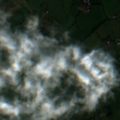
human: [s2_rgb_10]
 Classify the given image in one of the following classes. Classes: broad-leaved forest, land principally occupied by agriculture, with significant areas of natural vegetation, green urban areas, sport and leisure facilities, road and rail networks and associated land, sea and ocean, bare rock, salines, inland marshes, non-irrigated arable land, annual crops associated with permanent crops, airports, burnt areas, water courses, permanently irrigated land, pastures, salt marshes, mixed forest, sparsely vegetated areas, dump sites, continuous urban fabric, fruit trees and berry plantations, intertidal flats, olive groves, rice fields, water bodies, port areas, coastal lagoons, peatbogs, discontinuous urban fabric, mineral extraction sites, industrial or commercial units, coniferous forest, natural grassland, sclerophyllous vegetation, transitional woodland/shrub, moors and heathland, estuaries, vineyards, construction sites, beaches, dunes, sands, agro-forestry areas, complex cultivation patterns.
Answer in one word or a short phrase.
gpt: pastures